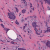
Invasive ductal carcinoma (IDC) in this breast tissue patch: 1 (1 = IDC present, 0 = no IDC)